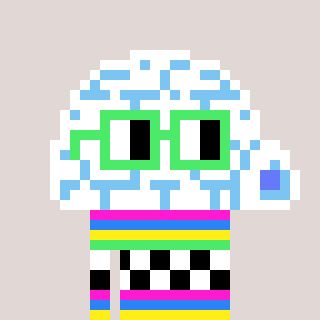
a pixel art character with square light green glasses, a igloo-shaped head and a slimegreen-colored body on a warm background